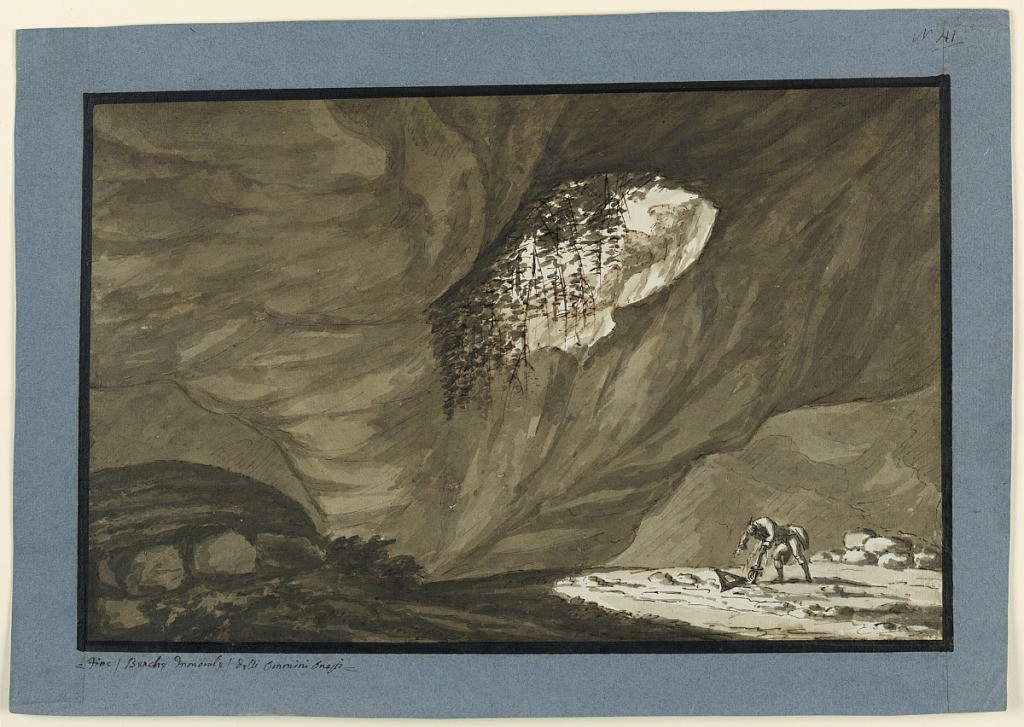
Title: Stage Design: A Suicide in a Cavern
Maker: Giuseppe Barberi, Italian, 1746–1809
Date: ca. 1796-1801
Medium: Pen and brown ink, brush and brown wash, graphite, gray ink on lined off-white laid paper
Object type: Drawing
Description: Interior of cave with small opening toward sky. Man committing suicide running into his sabre.